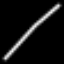
Label: diamond